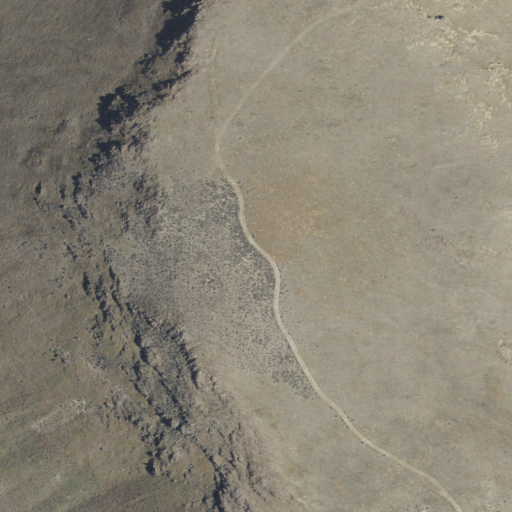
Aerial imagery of mountain in Oregon named Double Mountain containing grassland and shrub